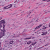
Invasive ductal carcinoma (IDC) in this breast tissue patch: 1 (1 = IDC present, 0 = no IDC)